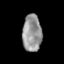
Tissue: prostate
Cell type: Myeloid cells
Senescence score: 0.3171
Nuclear area (px): 697
Mean DAPI intensity: 149.293